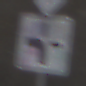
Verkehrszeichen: VerlaufVorfahrtsstrasse1
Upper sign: Vorfahrtsstrasse
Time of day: MorningAfternoon
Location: Outdoor (Suburban)
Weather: PartlyCloudy
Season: NotSpecified
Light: Natural